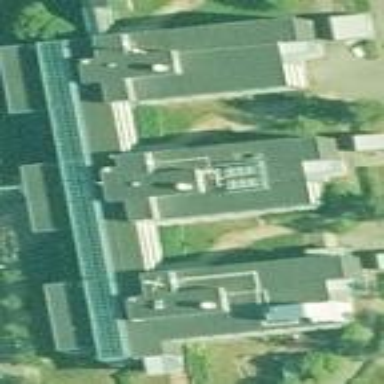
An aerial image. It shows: Office building.